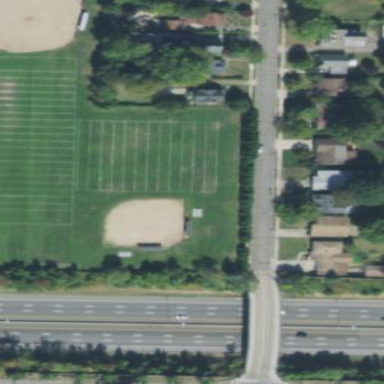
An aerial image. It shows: Softball pitch for leisure sports.